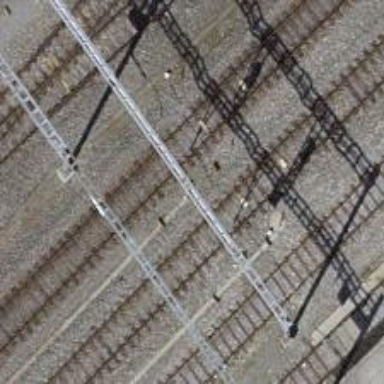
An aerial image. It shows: Railway signal.